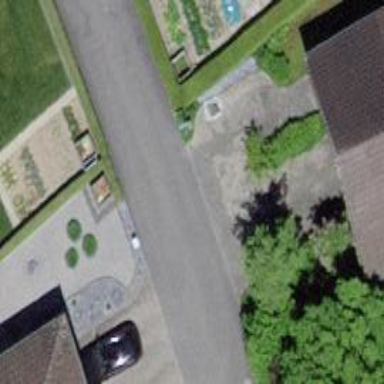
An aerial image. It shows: Residential road.